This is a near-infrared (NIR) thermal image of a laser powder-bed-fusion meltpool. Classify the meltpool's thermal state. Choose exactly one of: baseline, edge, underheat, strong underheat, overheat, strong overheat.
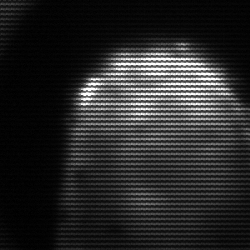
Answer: edge